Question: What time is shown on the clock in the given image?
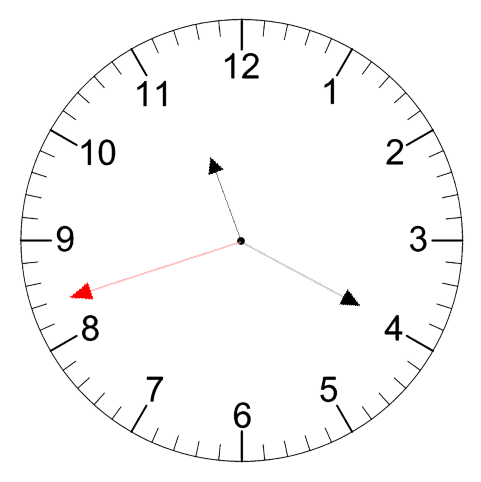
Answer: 11:19:42